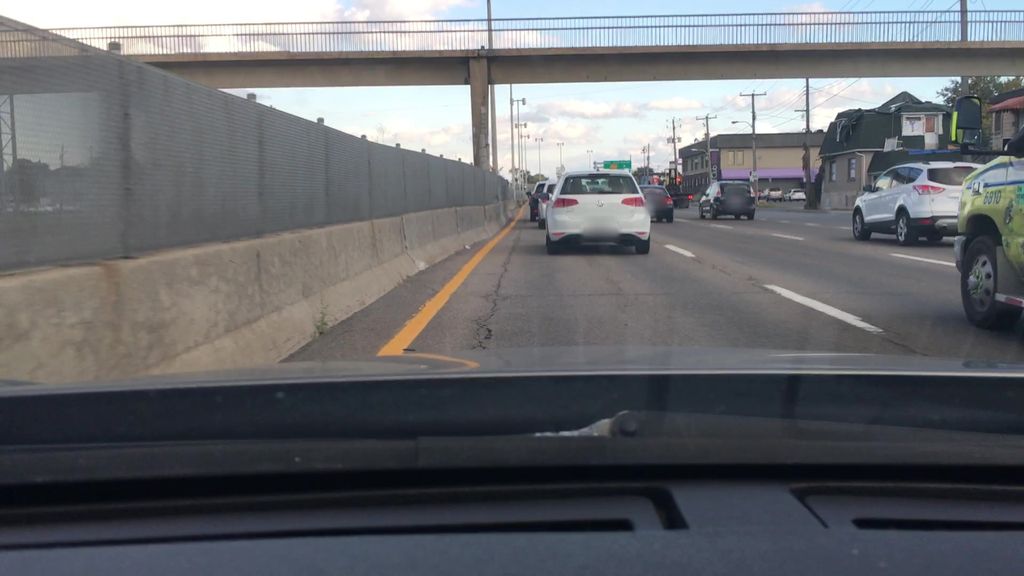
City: montreal